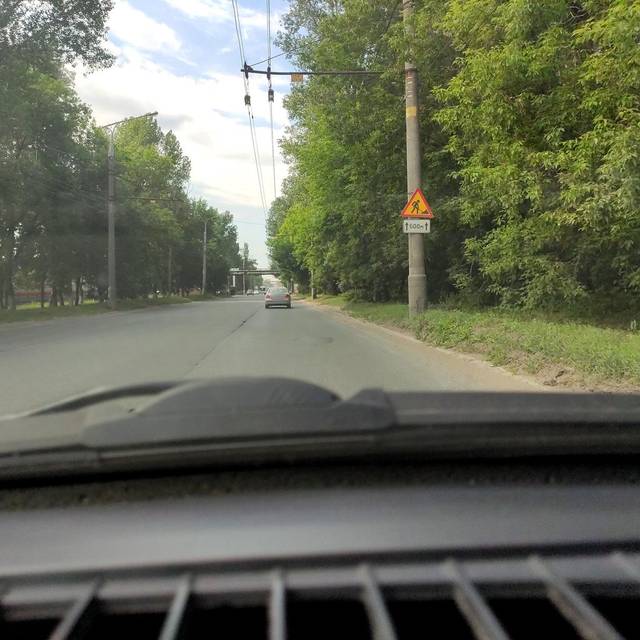
Region: Russia
Coordinates: 53.55, 49.449